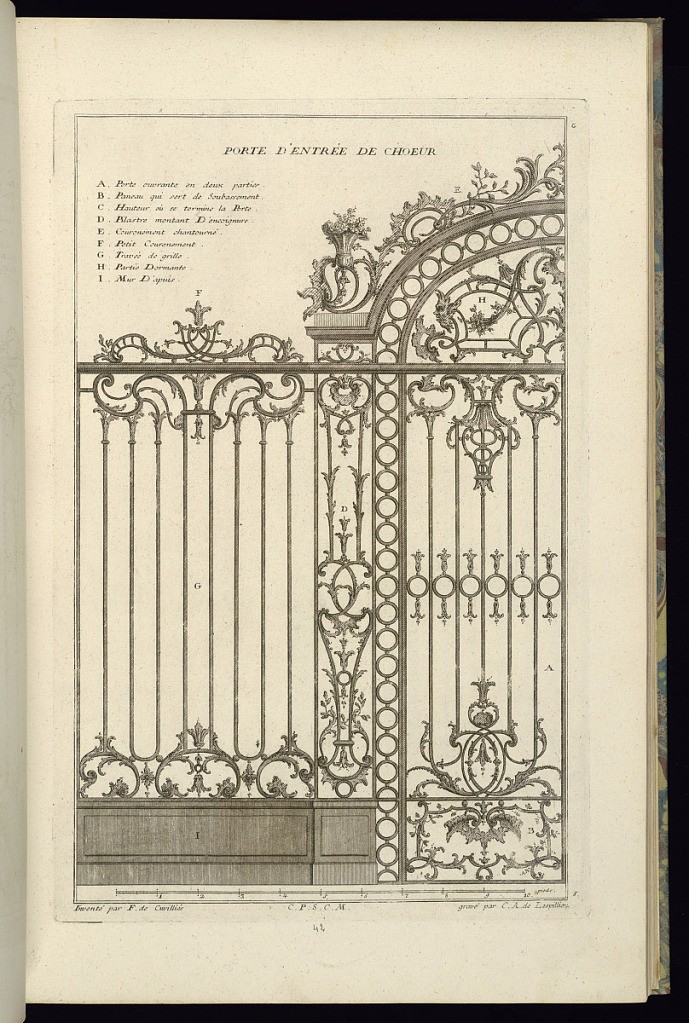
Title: Porte d'Entrée de Choeur
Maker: François de Cuvilliés the Elder, Belgian, 1695 - 1768
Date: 1745
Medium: Etching and engraving on off-white laid paper
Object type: Print
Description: Design for an iron gate, with the elements of its construction labeled in a key in the upper left. The plate is signed and numbered.